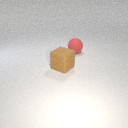
large brown rubber cube in front of large red rubber sphere